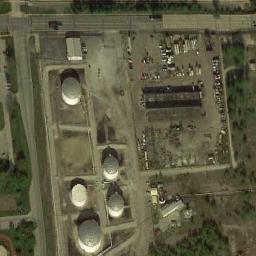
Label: storage_tank